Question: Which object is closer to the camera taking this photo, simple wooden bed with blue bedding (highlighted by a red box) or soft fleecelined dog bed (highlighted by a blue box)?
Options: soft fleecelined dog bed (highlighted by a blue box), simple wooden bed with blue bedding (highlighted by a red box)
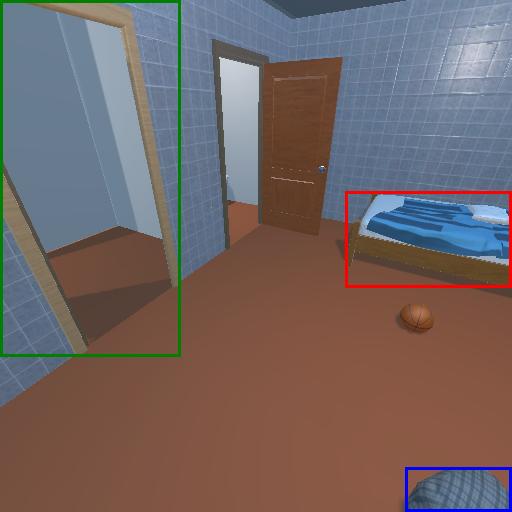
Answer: soft fleecelined dog bed (highlighted by a blue box)